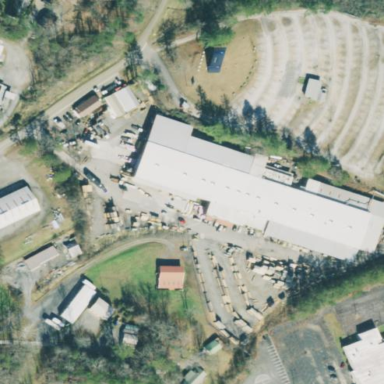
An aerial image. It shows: Commercial building.